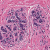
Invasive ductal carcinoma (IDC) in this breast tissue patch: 0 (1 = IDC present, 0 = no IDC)